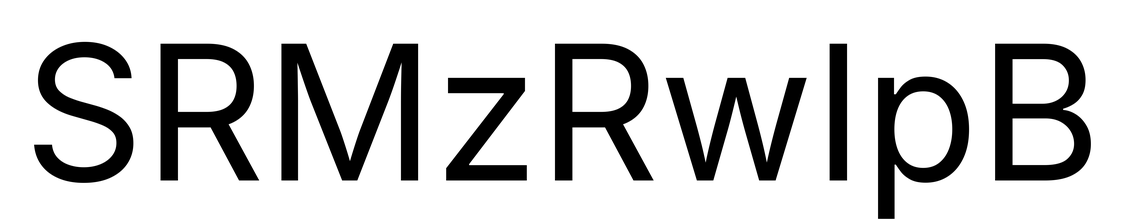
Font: Inter_Regular